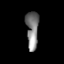
Tissue: lung
Cell type: Myeloid cells
Senescence score: 0.2414
Nuclear area (px): 461
Mean DAPI intensity: 127.408